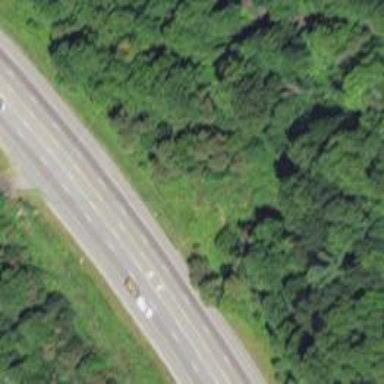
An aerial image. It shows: Asphalt road classified as trunk highway.